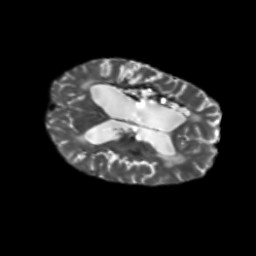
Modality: T2w
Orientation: axial
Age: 52
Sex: male
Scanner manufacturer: siemens
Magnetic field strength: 3 T
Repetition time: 5.47 s
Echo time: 0.0854 s